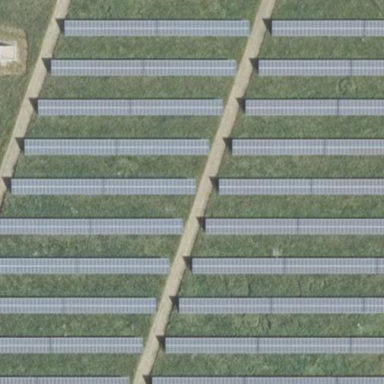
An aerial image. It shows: Solar photovoltaic panel generator.